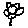
Label: flower